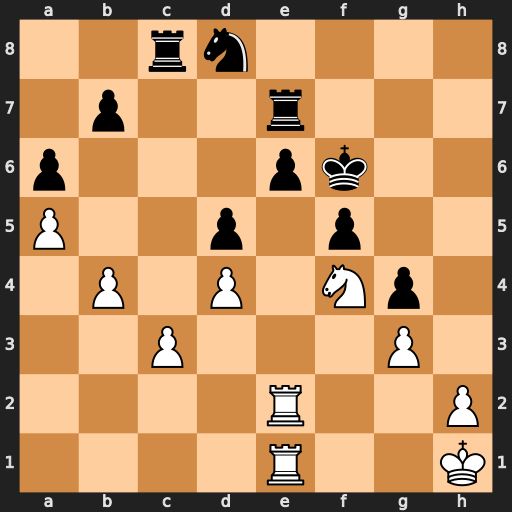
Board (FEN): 2rn4/1p2r3/p3pk2/P2p1p2/1P1P1Np1/2P3P1/4R2P/4R2K
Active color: w
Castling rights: -
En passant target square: -
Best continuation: Nxd5+ exd5 Rxe7